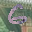
Label: 6